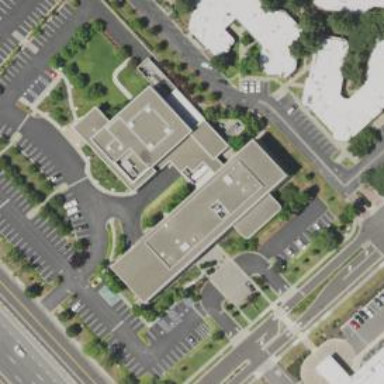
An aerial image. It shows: Office building.